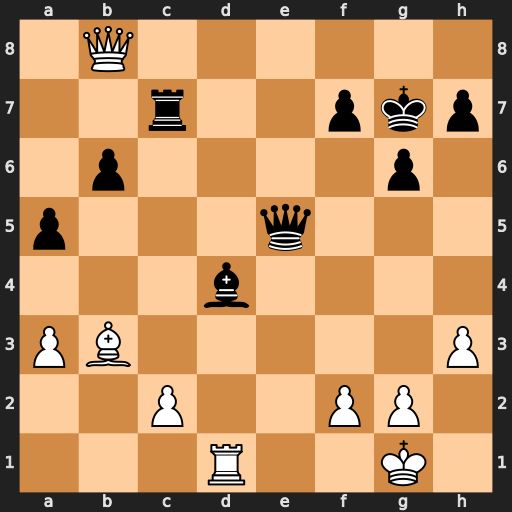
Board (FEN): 1Q6/2r2pkp/1p4p1/p3q3/3b4/PB5P/2P2PP1/3R2K1
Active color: w
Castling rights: -
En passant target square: -
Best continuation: Rxd4 Qxd4 Qxc7